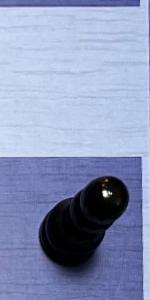
Label: Pawn_Black